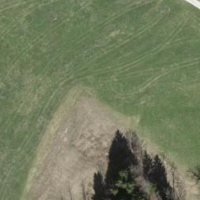
EUNIS habitat code: 24
Species observed at this site:
Clinopodium vulgare